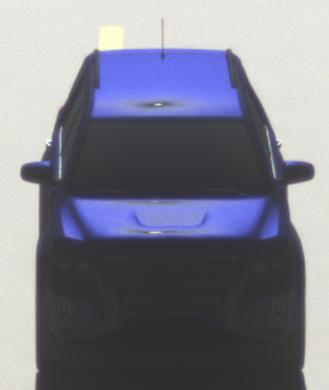
Make: GMC
Model: Terrain
Detailed model: Gen. 1
Model produced from: 2009
Model produced until: 2017
Doors: 5
Color: blue
Road condition: dry road
Daytime: morning or afternoon
Contrast: high contrast